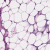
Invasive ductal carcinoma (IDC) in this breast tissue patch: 1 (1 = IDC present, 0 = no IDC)